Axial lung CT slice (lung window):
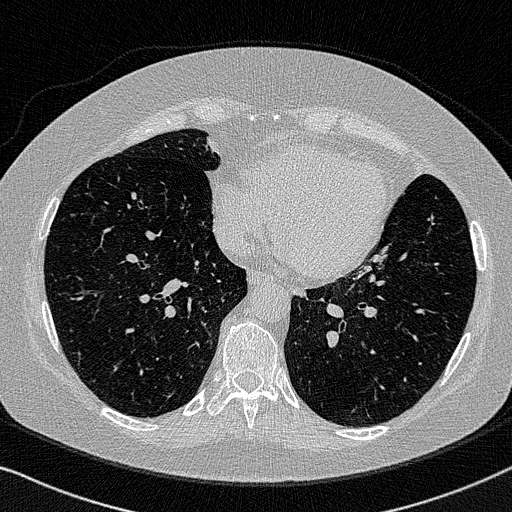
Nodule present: no